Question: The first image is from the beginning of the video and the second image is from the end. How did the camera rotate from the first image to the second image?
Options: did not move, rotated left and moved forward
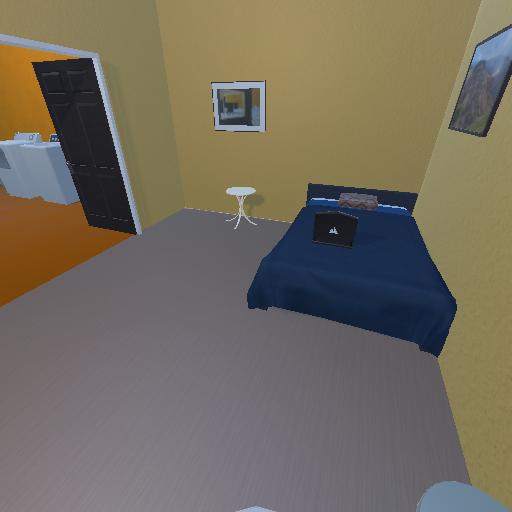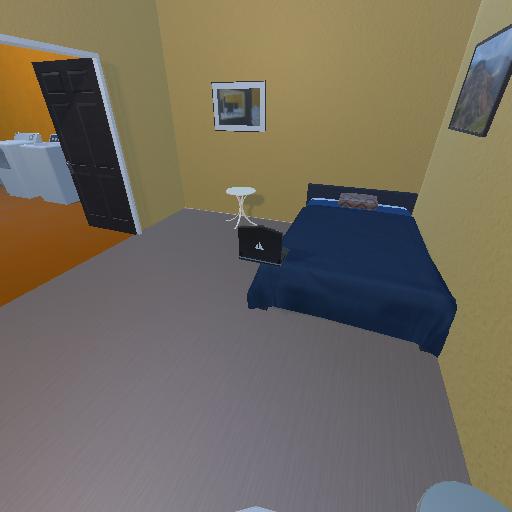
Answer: did not move